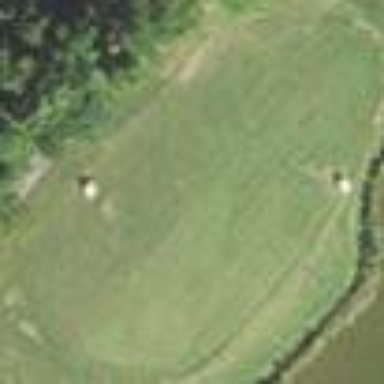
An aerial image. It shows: Golf fairway surrounded by grass.